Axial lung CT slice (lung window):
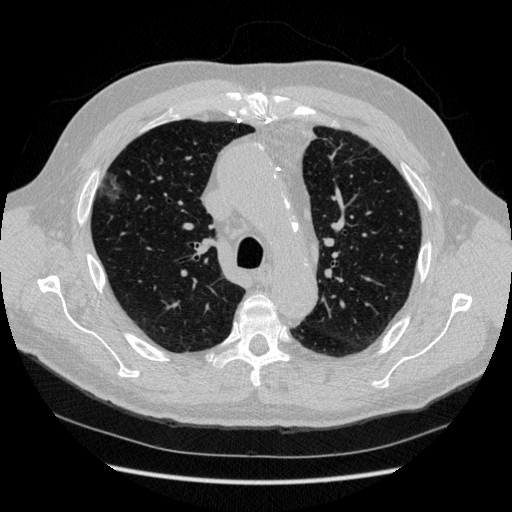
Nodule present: yes
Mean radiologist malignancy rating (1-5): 3